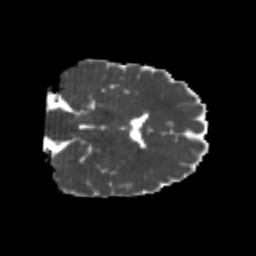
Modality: MD
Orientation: coronal
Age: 22
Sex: male
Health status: healthy
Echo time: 0.074 s